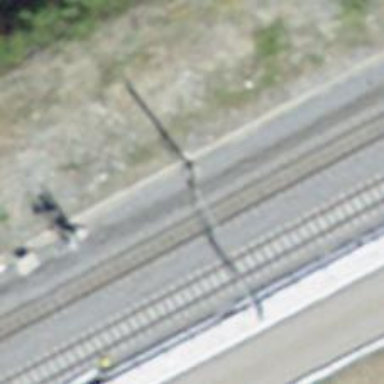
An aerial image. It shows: Catenary mast for power lines.